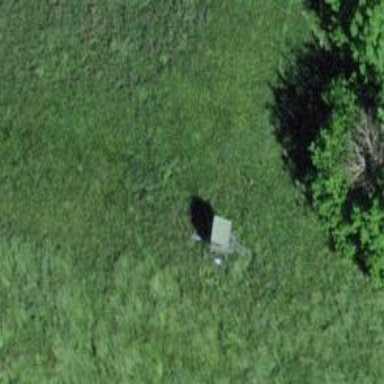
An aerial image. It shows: Hunting stand.